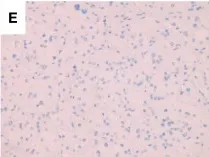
Enhanced computerized tomography (CT), pathological and immunohistochemical findings. Immunostaining (x200). Left adrenocortical adenoma (left ACA, predominately secreted aldosterone) consisting primarily of clear cells, CYP11B1 (-) and CYP11B2 (+). Right adrenocortical adenoma (right ACA, predominately secreting cortisol) was composed of both eosinophilic compact cells and clear cells, with the former accounting for 60%, CYP11B1 (+) and CYP11B2.
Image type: pathology (immunostaining)